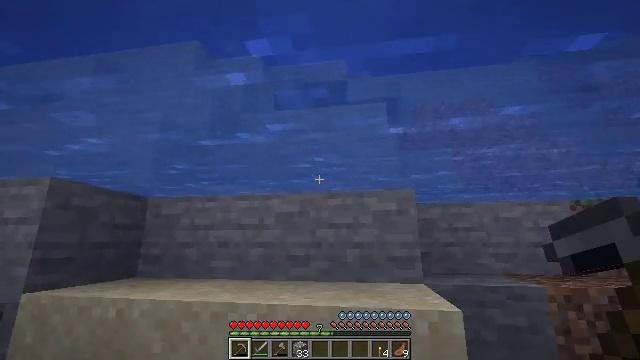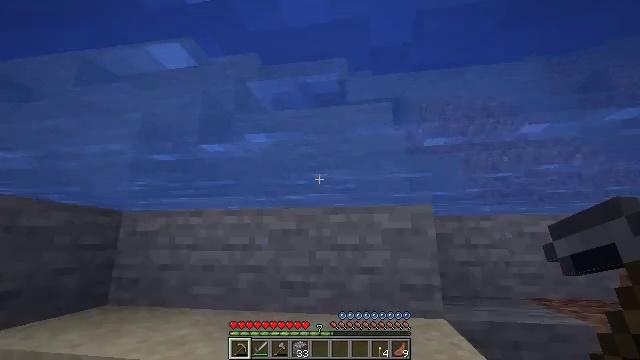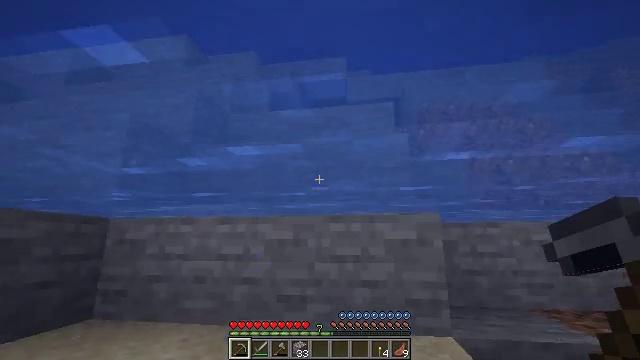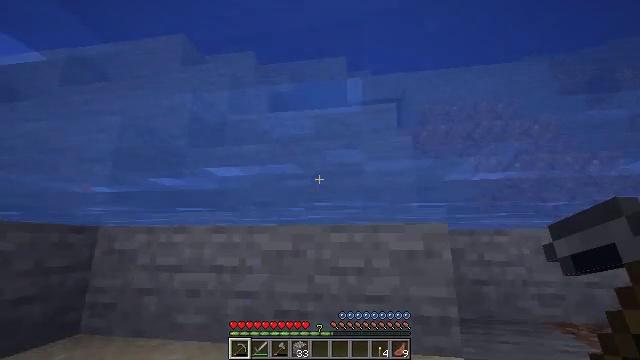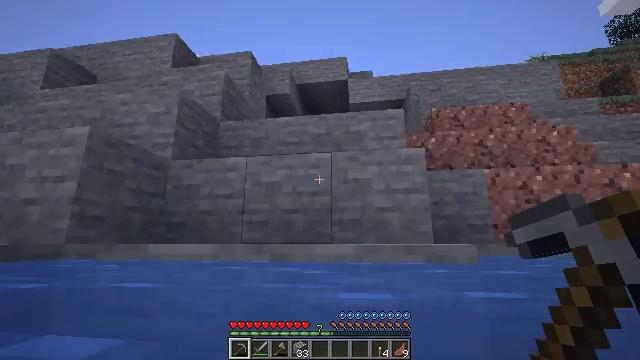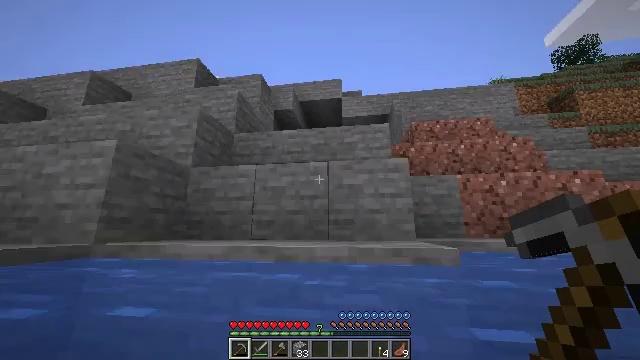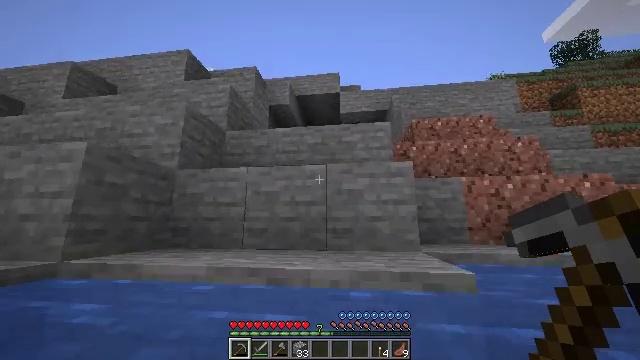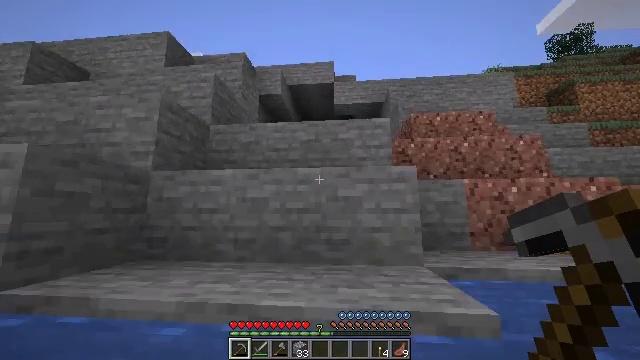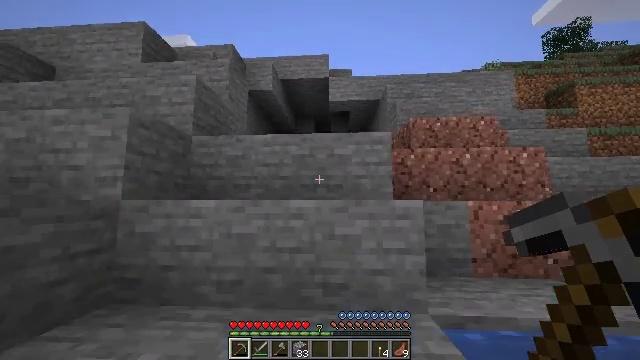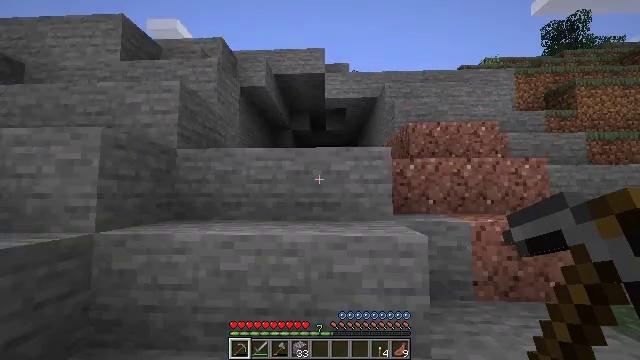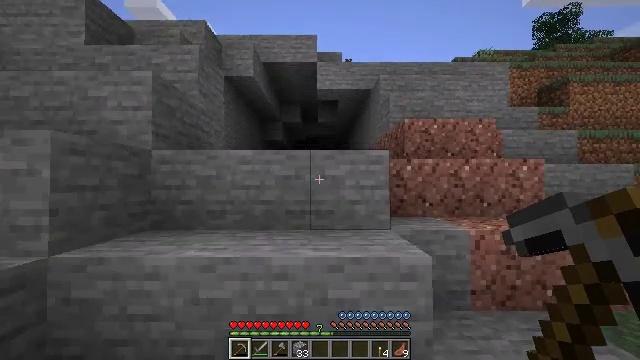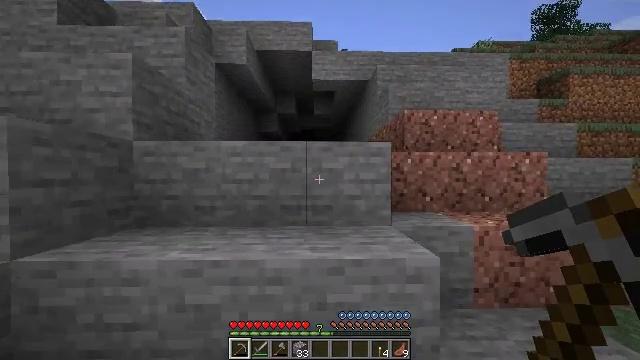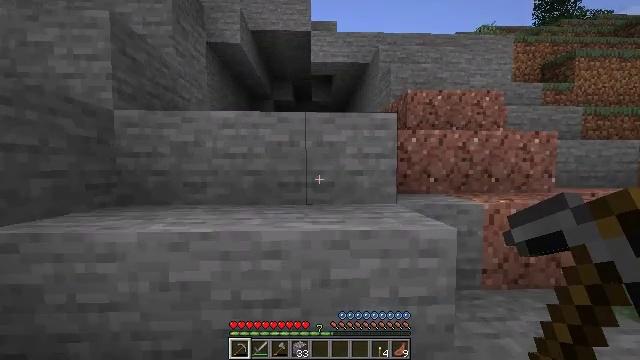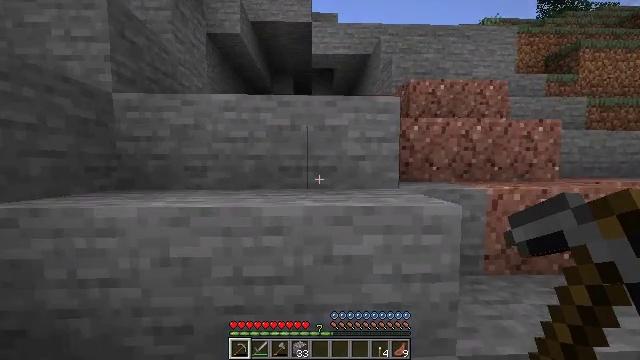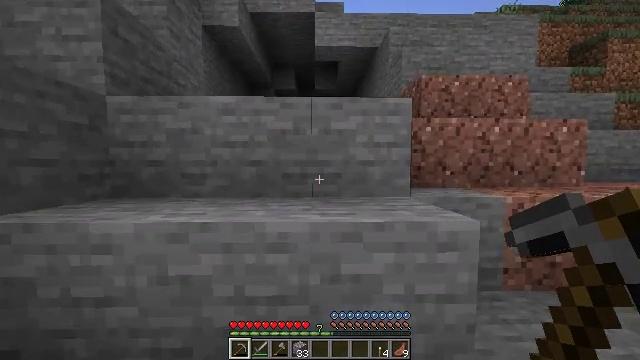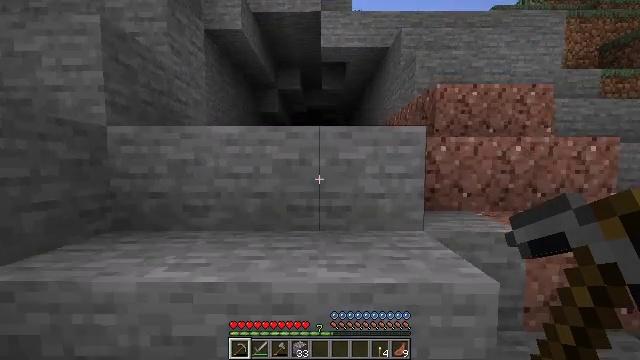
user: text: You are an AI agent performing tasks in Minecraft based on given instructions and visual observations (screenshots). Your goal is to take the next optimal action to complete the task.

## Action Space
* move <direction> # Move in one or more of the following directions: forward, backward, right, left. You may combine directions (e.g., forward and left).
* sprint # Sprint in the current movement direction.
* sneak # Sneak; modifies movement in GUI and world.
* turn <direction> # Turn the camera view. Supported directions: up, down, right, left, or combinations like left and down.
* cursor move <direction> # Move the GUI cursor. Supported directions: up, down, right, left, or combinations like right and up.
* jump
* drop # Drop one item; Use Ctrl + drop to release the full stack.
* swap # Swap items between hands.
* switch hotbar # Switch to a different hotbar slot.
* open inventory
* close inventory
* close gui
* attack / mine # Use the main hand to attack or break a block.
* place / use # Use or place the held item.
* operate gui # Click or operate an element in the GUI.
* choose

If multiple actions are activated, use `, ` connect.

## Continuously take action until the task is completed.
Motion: motion action
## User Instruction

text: Collect seagrass by hand or tool.
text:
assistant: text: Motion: move forward, sprint, jump
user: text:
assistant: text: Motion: move forward, sprint, jump
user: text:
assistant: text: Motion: move forward, sprint, jump
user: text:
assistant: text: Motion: move forward, sprint, jump
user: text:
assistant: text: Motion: move forward, sprint, jump
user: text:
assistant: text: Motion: move forward, sprint, turn down, jump
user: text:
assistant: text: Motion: move forward, sprint, turn right and down, jump
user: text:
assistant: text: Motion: move forward, sprint, turn right and down, jump
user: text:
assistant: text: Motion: move forward, sprint, turn right and down, jump
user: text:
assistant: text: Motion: move forward, sprint, turn right and down, jump
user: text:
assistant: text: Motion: move forward, sprint, turn right and down, jump
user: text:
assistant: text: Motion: move forward, sprint, turn down, jump
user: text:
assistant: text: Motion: move forward, sprint, jump
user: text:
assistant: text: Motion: move forward, sprint, jump
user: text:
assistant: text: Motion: move forward, sprint, turn left, jump
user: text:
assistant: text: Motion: move forward, sprint, jump
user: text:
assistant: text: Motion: move forward, sprint, jump
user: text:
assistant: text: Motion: move forward, sprint, jump
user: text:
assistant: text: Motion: move forward, sprint, jump
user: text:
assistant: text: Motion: move forward, sprint, jump
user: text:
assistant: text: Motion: move forward, sprint, jump
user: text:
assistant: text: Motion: move forward, sprint, jump
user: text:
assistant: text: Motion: move forward, sprint, jump
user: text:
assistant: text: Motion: move forward, sprint, jump
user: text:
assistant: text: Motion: move forward, sprint, jump
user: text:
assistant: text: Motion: move forward, sprint, turn down, jump
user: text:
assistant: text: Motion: move forward, sprint, turn down, jump
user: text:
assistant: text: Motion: move forward, sprint, turn down, jump
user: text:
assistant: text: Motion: move forward, sprint, turn down, jump
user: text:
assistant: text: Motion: move forward, sprint, turn down, jump